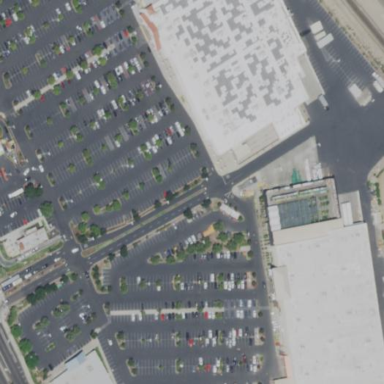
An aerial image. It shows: Retail area.